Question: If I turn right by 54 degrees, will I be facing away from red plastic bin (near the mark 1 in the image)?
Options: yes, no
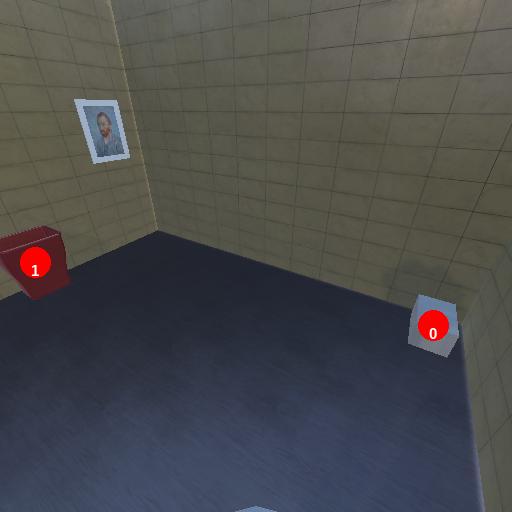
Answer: yes